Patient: sex F, age 65
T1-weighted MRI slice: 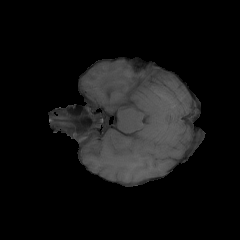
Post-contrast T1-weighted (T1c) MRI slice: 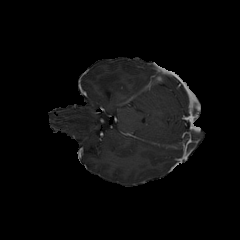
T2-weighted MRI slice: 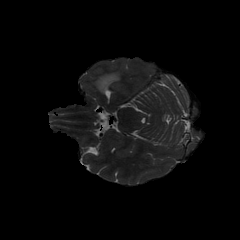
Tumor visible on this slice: yes
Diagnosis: Glioblastoma, IDH-wildtype
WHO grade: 4